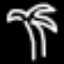
Label: palm tree